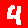
Digit: 4